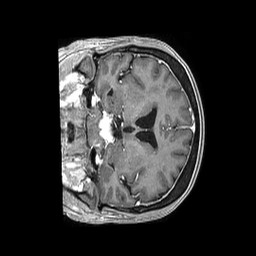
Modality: T1w
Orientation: coronal
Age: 55
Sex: female
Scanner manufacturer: philips
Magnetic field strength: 1.5 T
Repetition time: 0.007558 s
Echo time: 0.003431 s